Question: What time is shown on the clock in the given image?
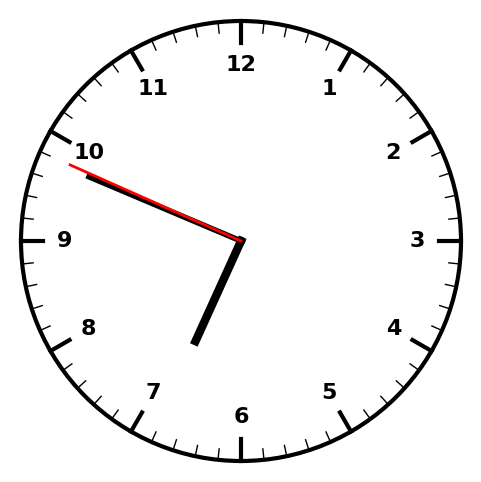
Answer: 06:48:49